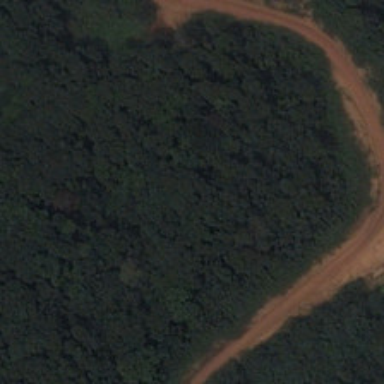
A curved road is in a forest .